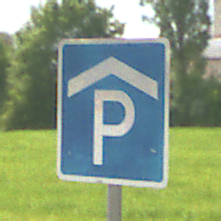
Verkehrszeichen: Parkhaus
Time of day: Midday
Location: Outdoor (RoadRail)
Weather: PartlyCloudy
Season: NotSpecified
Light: Natural